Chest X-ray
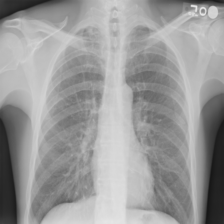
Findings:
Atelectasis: negative
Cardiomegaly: negative
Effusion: negative
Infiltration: negative
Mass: negative
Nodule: negative
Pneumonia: negative
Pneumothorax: negative
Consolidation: negative
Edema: negative
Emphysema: negative
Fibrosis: negative
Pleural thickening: negative
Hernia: negative